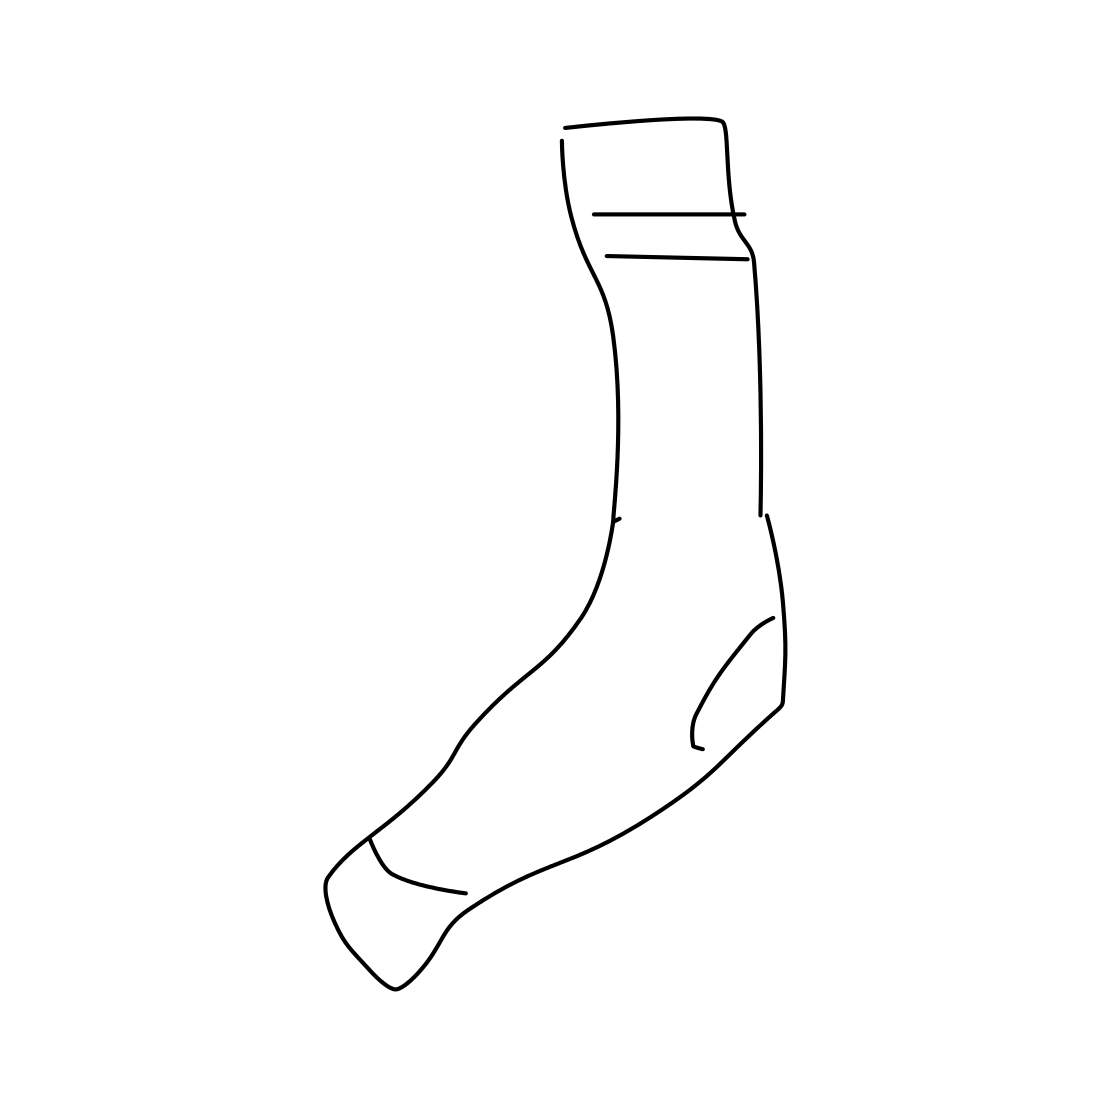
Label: socks